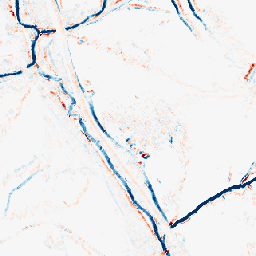
Category: morphological
Decomposition family: morphological_diamond
Decomposition parameters: operation: average
radius: 3
Upsampling method: area
Upsampling parameters: scale: 8
Upsampling scale: 8